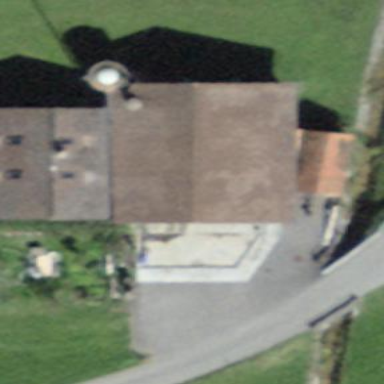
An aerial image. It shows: Rural barn.